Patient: sex M, age 47
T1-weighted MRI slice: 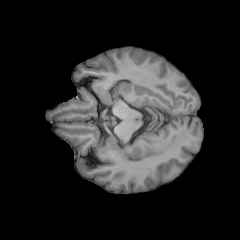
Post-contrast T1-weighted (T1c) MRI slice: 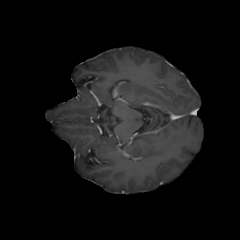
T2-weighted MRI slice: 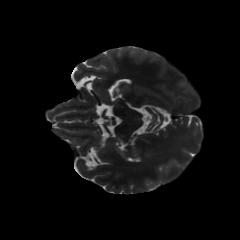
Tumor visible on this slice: no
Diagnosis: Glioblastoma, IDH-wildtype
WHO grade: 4